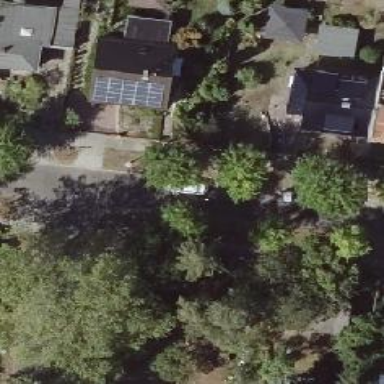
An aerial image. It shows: Avenue lined with deciduous broadleaved trees.